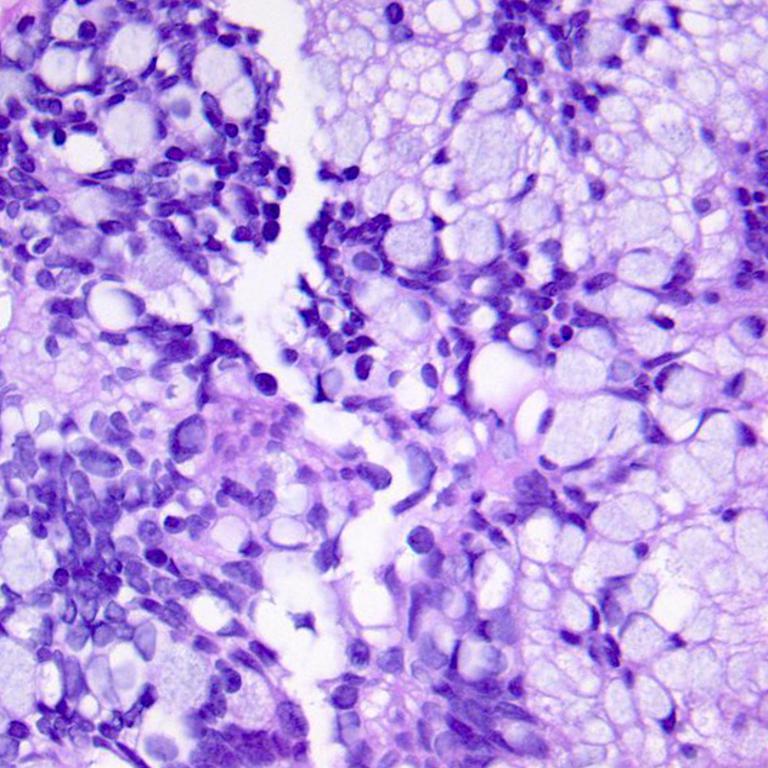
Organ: colon
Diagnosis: adenocarcinomas